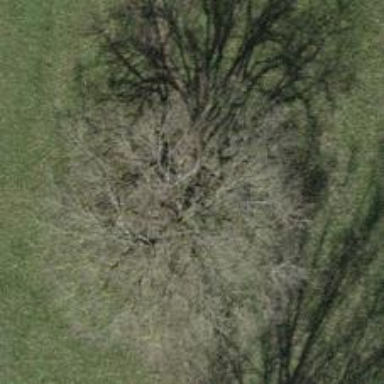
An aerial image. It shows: Beautiful tree in nature.